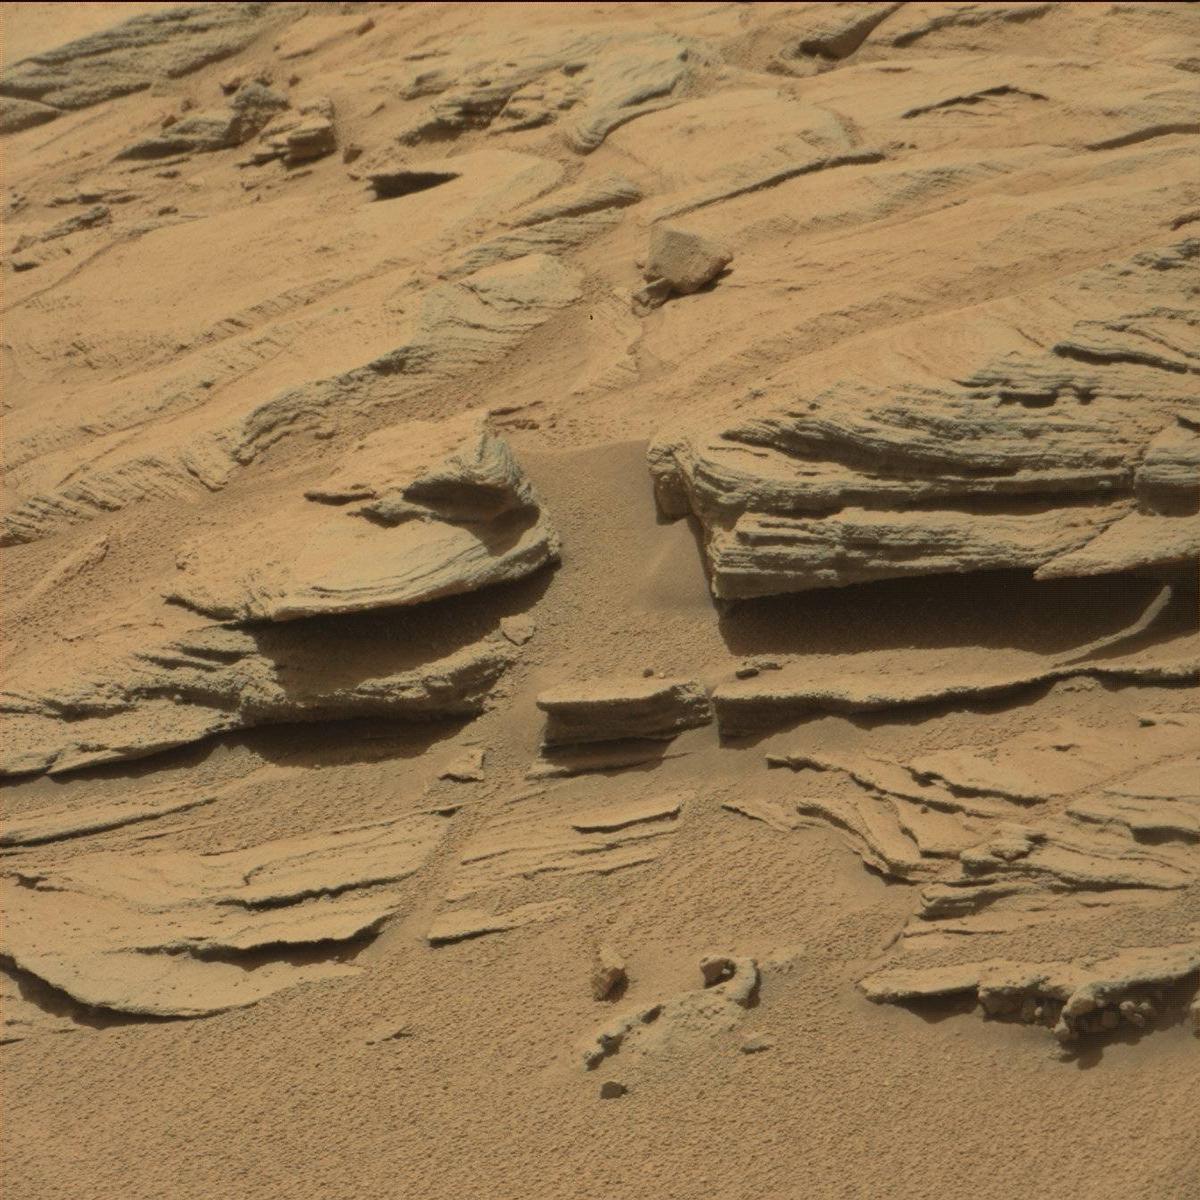
Terrain classes present: Bedrock, Sand / Soil